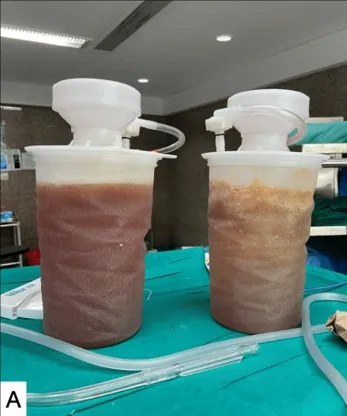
(A) Serosanguinous lymphatic fluid with minimal blood tinge aspirated from the cyst.
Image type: medical_photograph (skin_photograph)